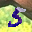
Label: 5